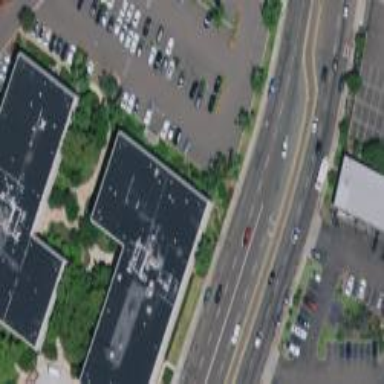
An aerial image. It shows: Office building.